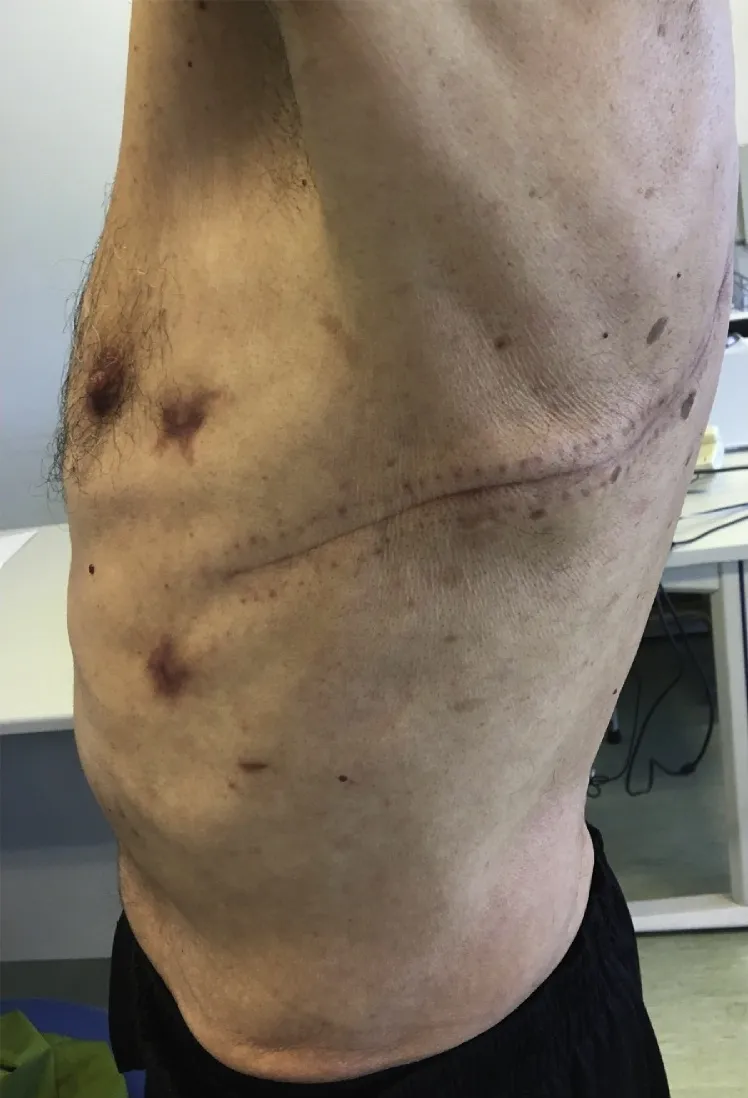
Final outcome.
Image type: medical_photograph (skin_photograph)